Current action and preconditions to check: path_clear

Your task: For each precondition in the list above, predict whether it will hold at this action.

Consider the current scene as observed from the mobile robot's camera, and analyze the predicted future states of all dynamic agents (e.g., people, animals, vehicles, or any moving entities) within the NEXT SECOND.

IMPORTANT: Only answer "very likely" if you are absolutely certain—based on strong, clear evidence—that a dynamic agent will violate the precondition in the predicted future state. Do NOT answer "very likely" for unlikely, ambiguous, or low-probability risks.

Ask yourself for each precondition: Is there a high probability, with clear and convincing evidence, that the predicted future states of any dynamic agent will interfere with the predicted future state of the currently executing action within the NEXT SECOND, causing that precondition to fail?

Assess the risk level based on these predictions. Use "likely" or "very likely" if motions create a clear risk of interference.

Use "neutral" or "improbable" if agents are nearby but their predicted paths are clearly diverging or non-conflicting.

Failure Risk Categories: "very improbable", "improbable", "neutral", "likely", "very likely"

Answer Format: Output ONLY the probability_of_failure value from these categories: "very improbable", "improbable", "neutral", "likely", "very likely"

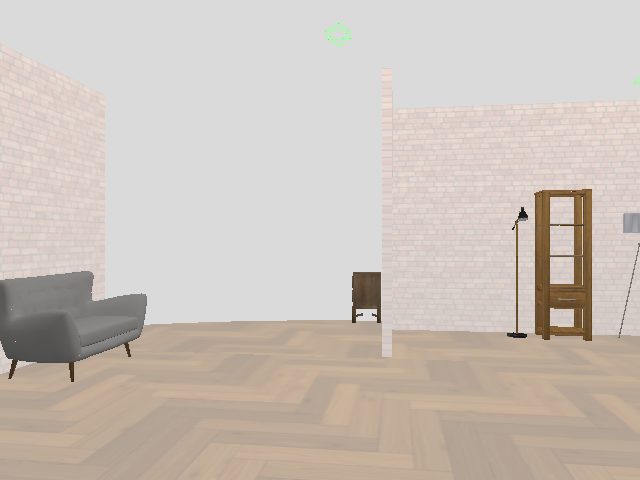

Answer: very improbable